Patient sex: M
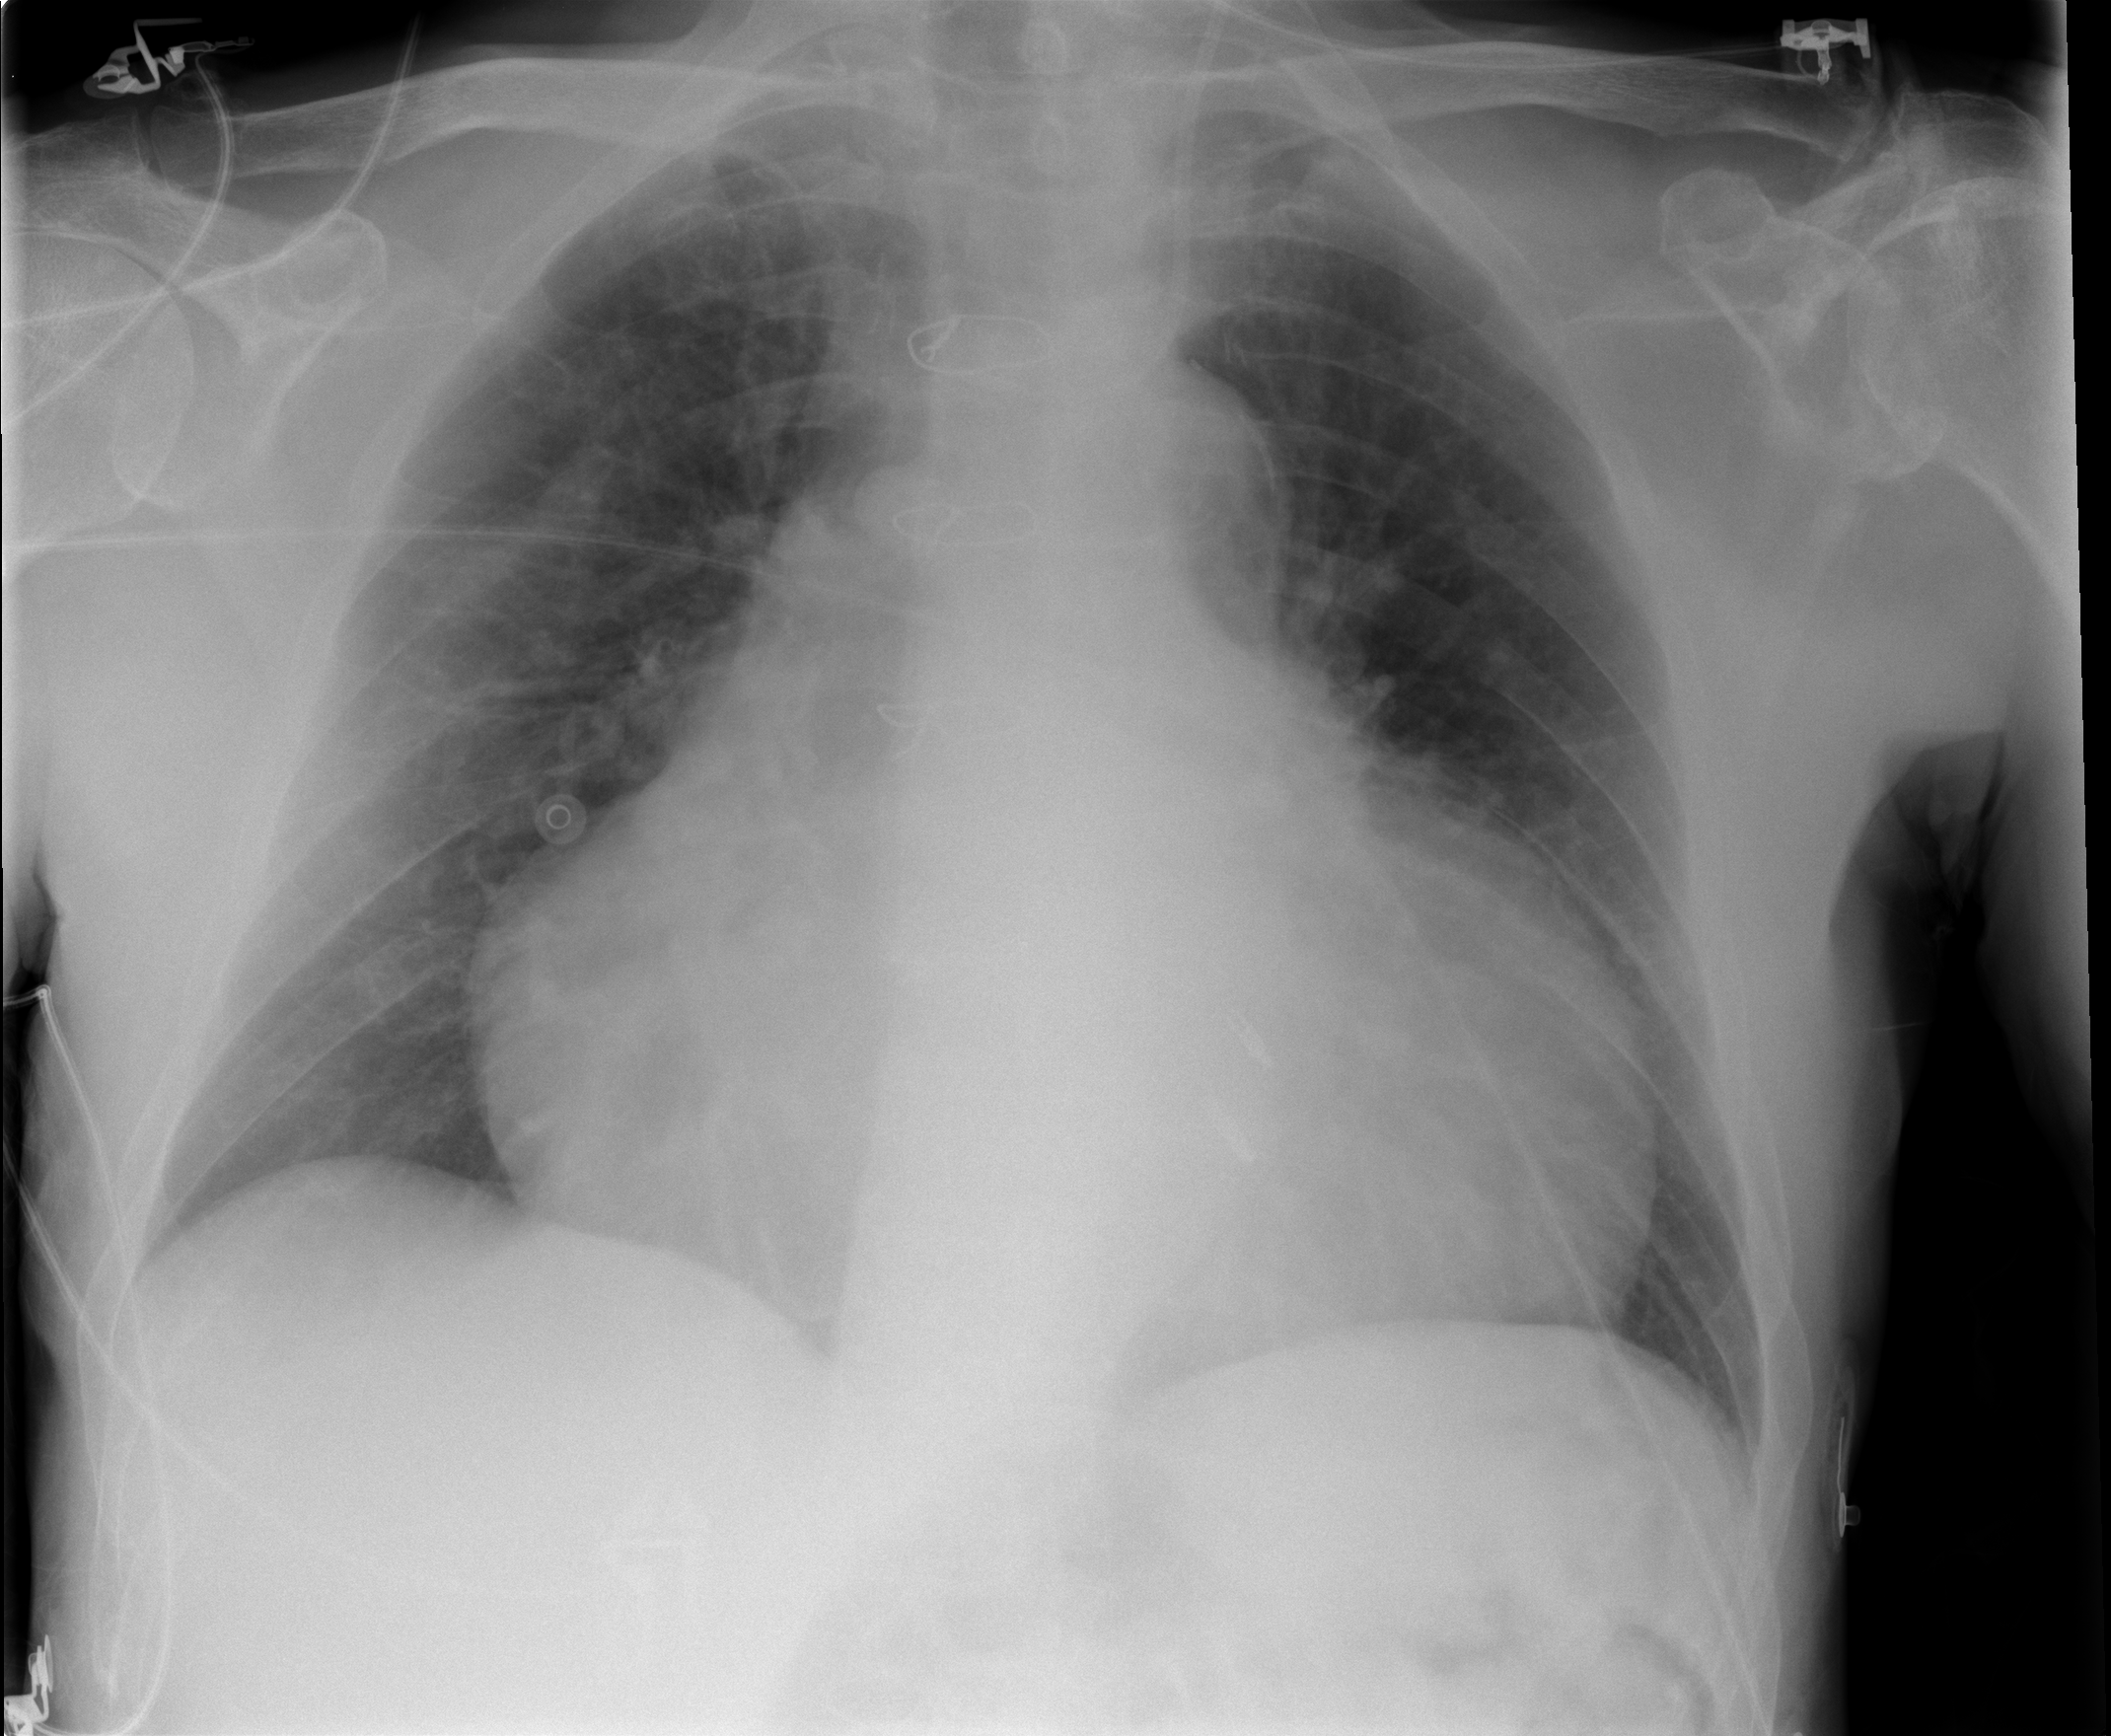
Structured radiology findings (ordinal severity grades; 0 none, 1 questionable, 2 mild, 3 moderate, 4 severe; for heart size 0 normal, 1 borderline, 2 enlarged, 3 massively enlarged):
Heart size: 3
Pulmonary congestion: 1
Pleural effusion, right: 0
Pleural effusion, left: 0
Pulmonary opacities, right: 0
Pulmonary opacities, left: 0
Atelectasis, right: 0
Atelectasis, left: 0